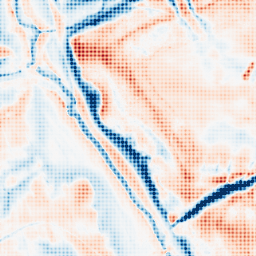
Category: trend_removal
Decomposition family: local_polynomial
Decomposition parameters: window_size: 31
degree: 1
Upsampling method: sinc_blackman
Upsampling parameters: scale: 4
kernel_size: 4
Upsampling scale: 4